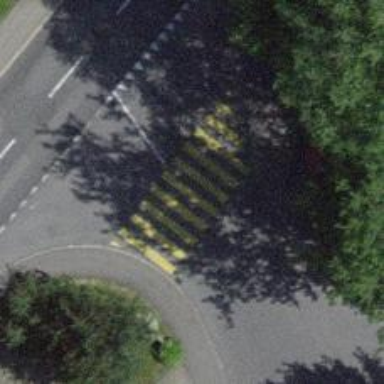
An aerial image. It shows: Zebra crossing on footway.